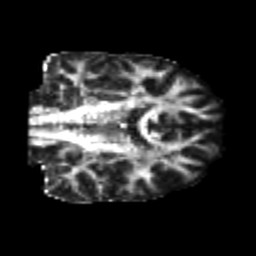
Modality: FA
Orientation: coronal
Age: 25
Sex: male
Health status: healthy
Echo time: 0.074 s